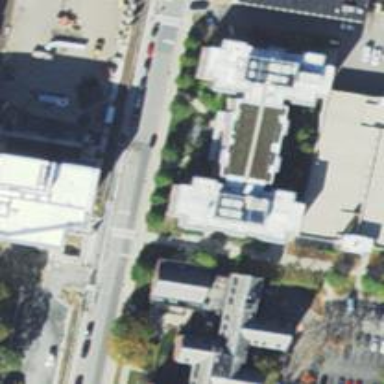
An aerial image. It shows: Dormitory building.